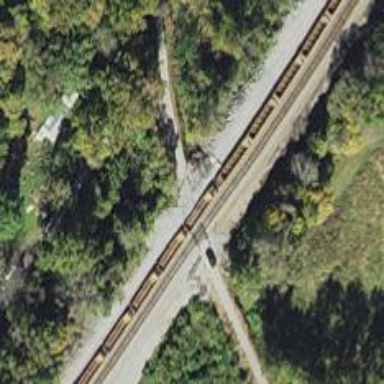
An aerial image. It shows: Level crossing along the railway.